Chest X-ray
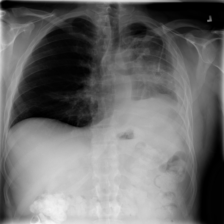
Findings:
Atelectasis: negative
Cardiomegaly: negative
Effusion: negative
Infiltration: negative
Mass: negative
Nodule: negative
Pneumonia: negative
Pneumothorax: negative
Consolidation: negative
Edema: negative
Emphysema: negative
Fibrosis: negative
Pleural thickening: negative
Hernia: negative